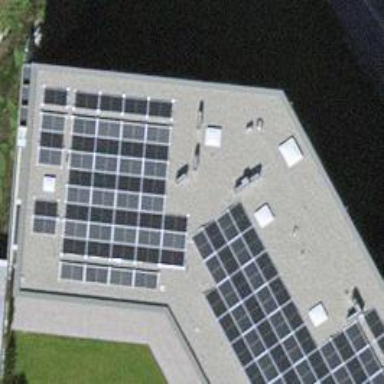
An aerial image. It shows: Solar power generator with photovoltaic panels.